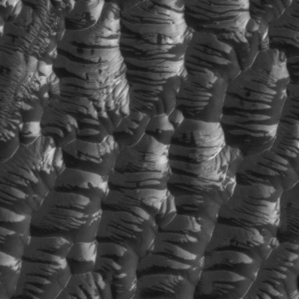
Label: frost